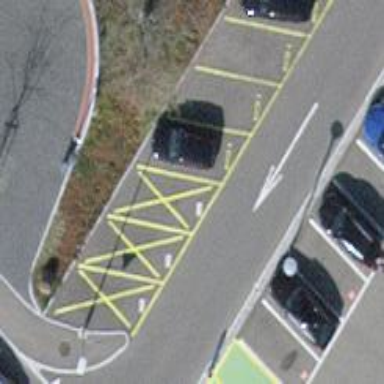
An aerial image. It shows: Car sharing facility.